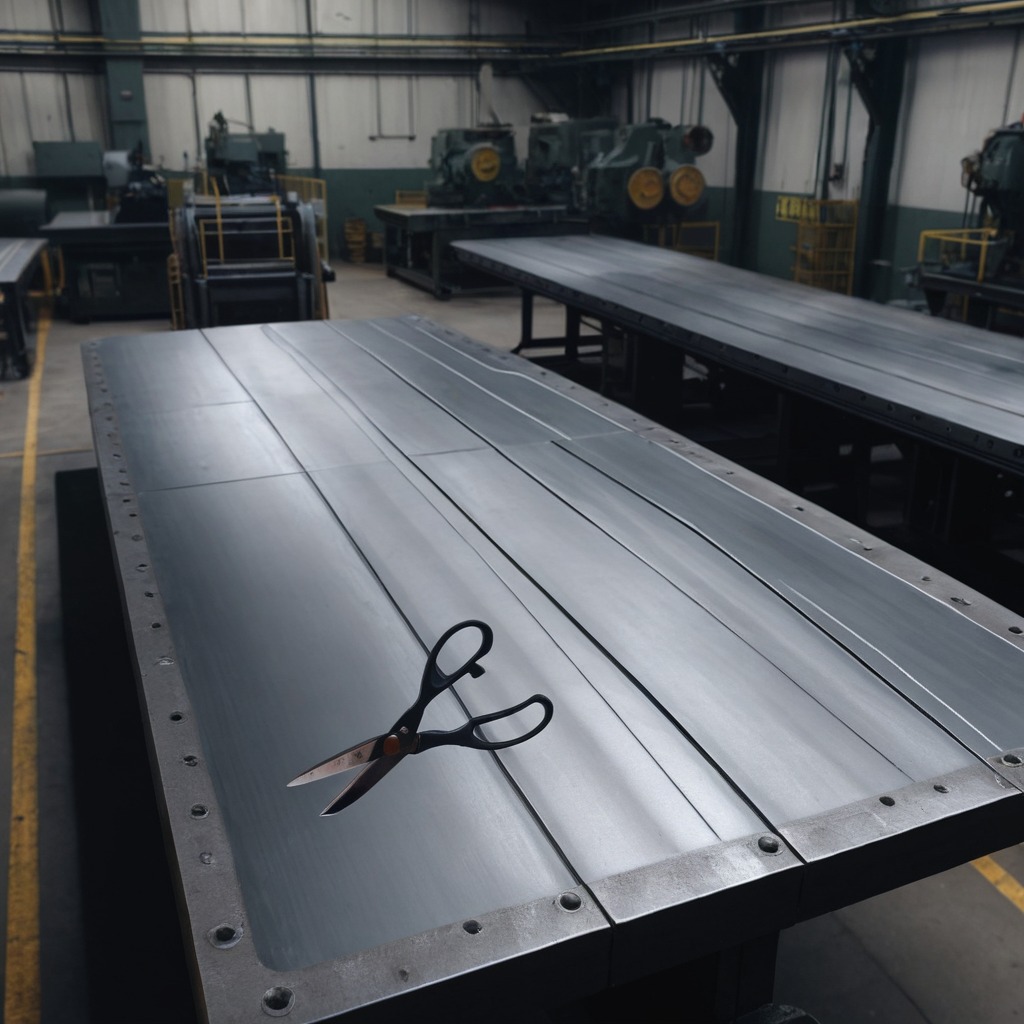
A scissor lying on the cold steel table in a mining workshop gritty textures